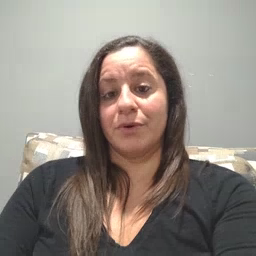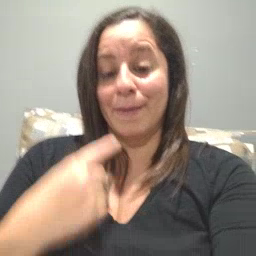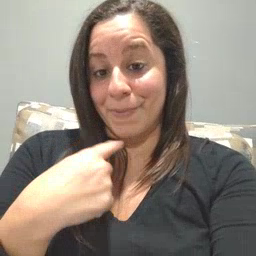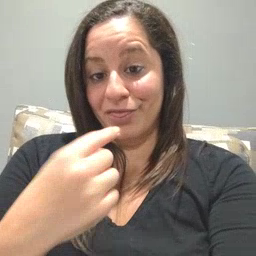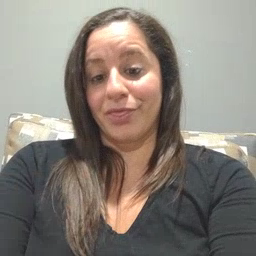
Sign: mouth